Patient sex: M
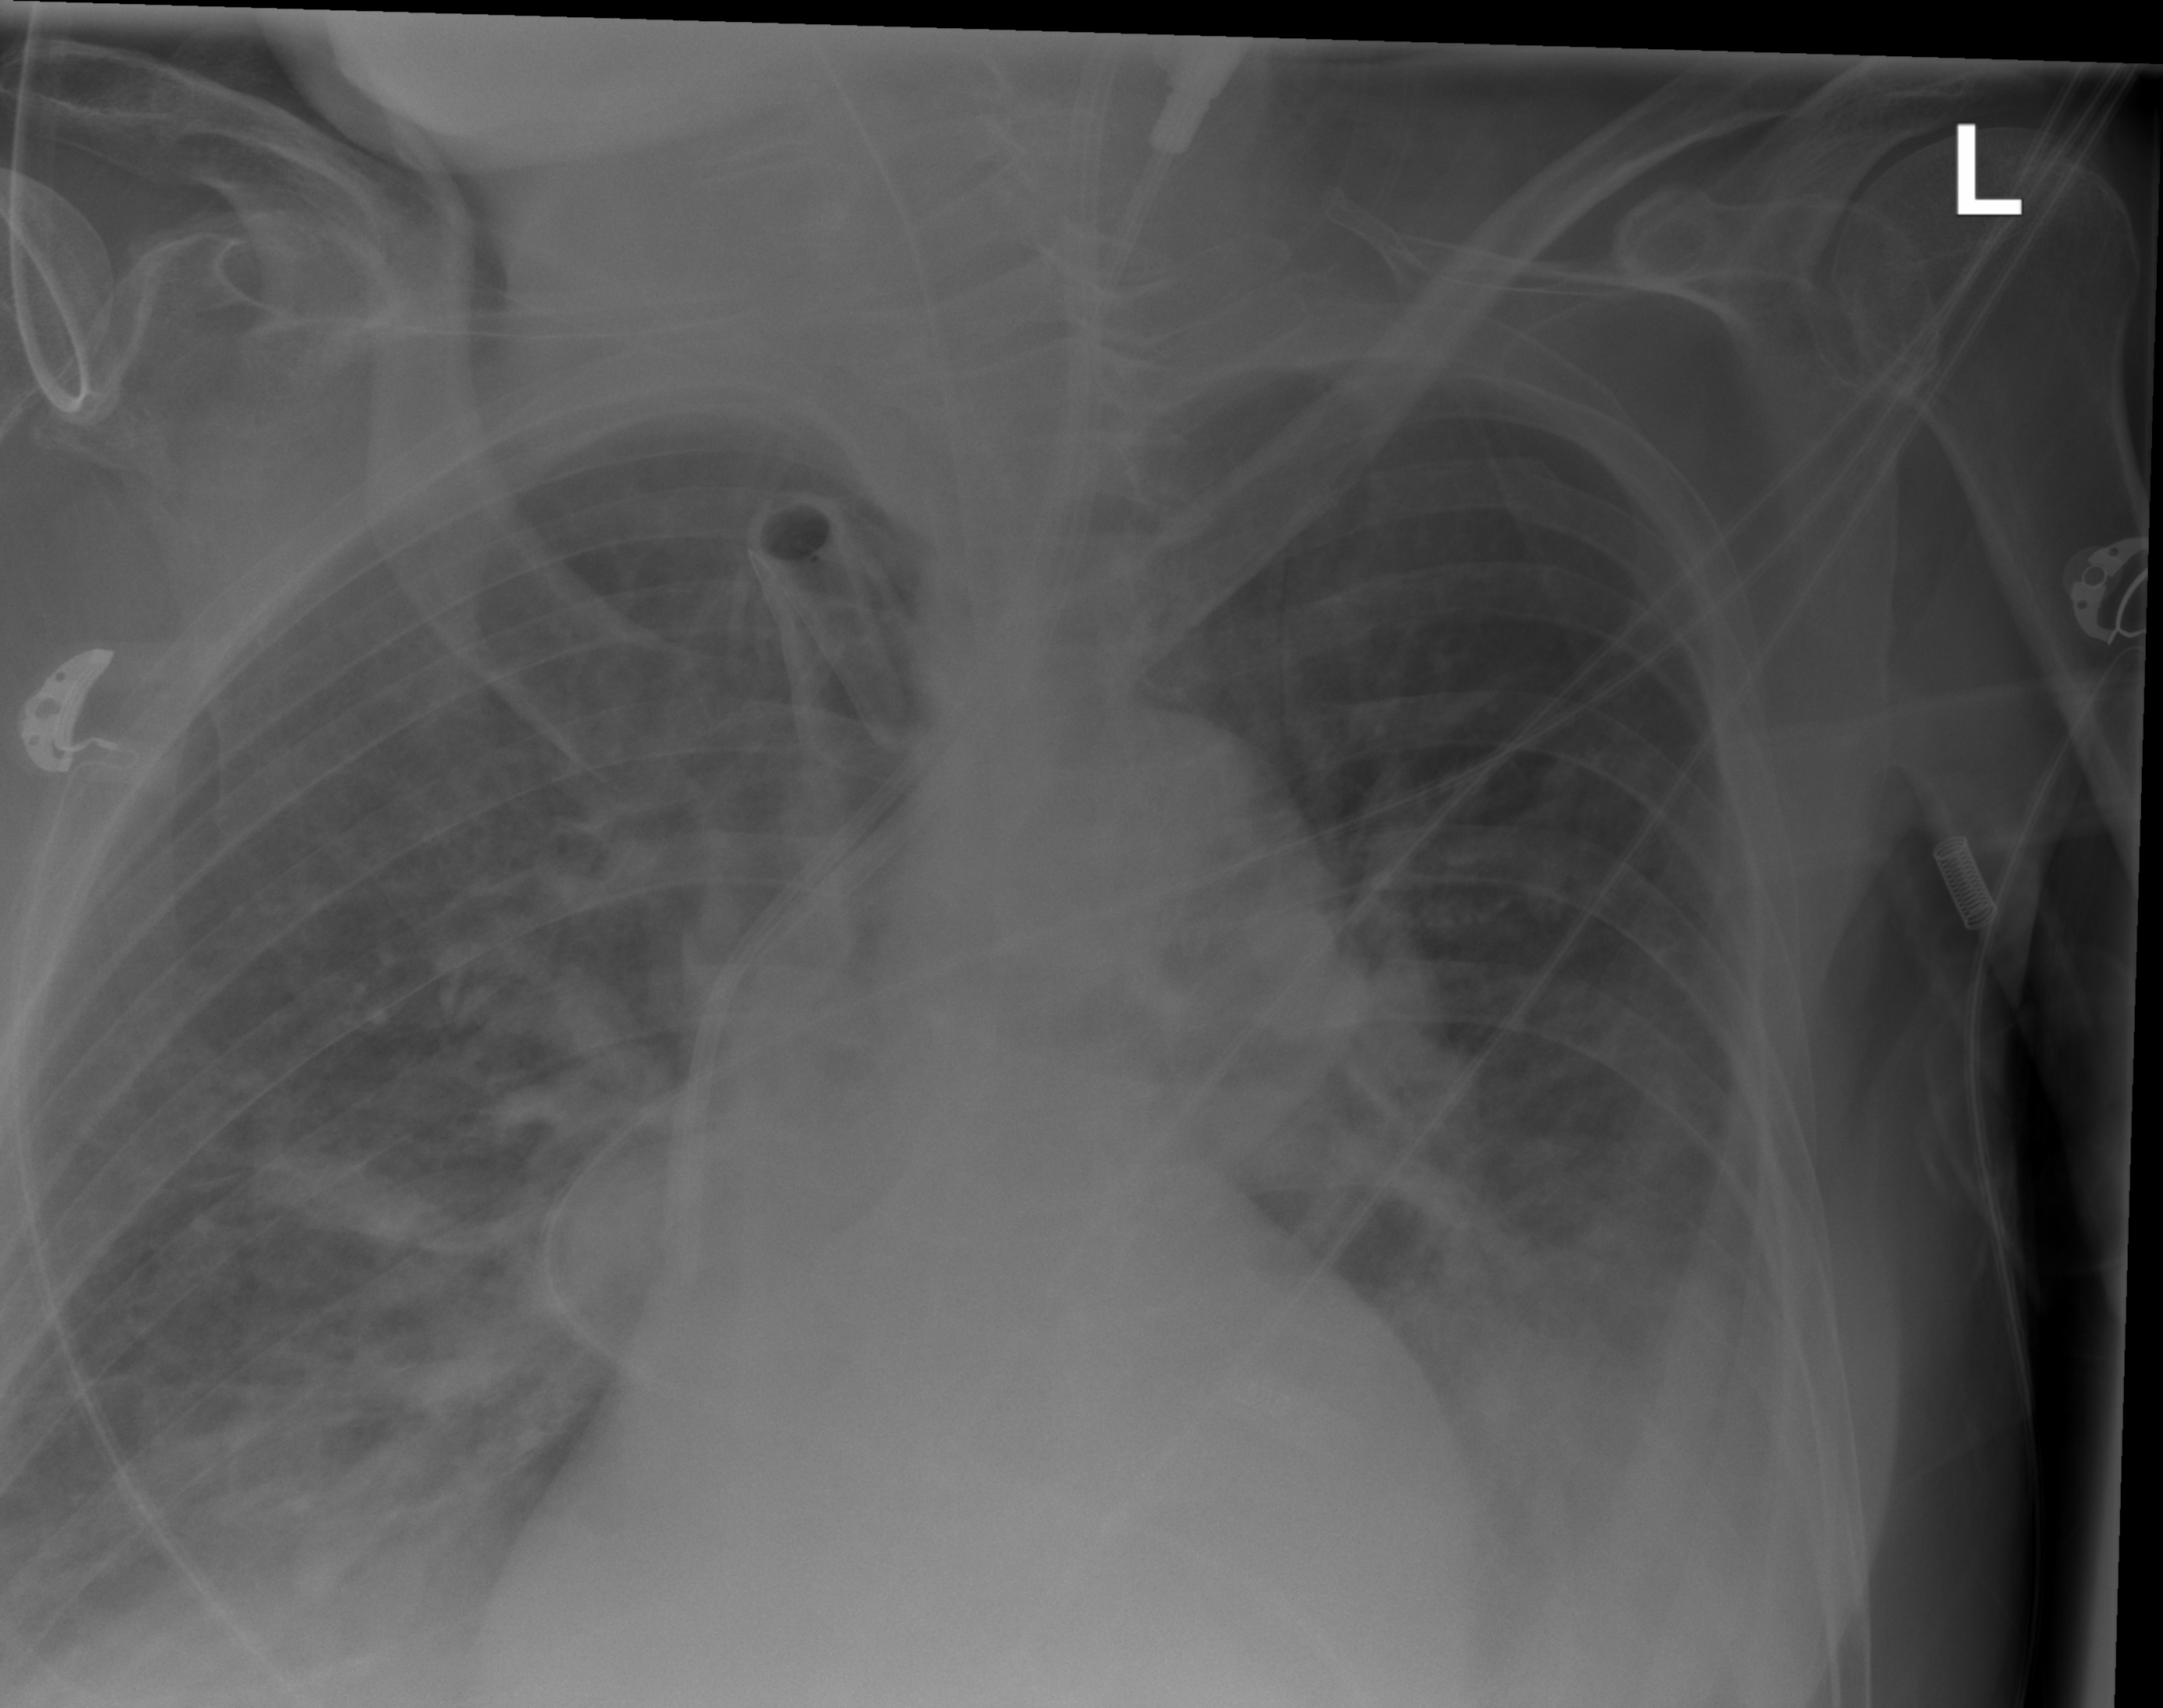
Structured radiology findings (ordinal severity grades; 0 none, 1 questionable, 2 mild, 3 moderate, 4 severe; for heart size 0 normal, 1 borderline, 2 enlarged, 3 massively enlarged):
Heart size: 0
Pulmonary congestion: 2
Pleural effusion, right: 2
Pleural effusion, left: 3
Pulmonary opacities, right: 2
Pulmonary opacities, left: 2
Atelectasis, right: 2
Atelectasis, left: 2